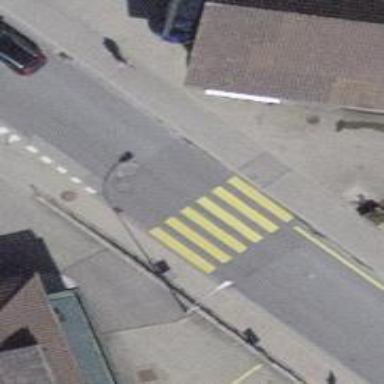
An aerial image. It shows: Zebra crossing on footway.